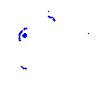
Particle: electron